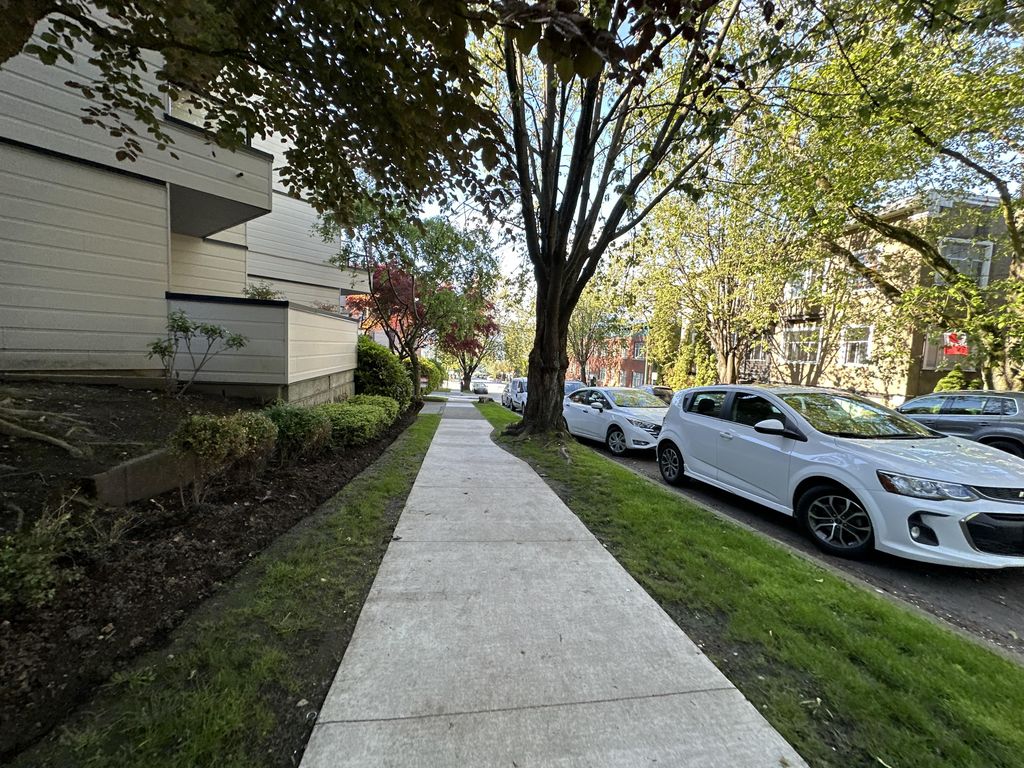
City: vancouver